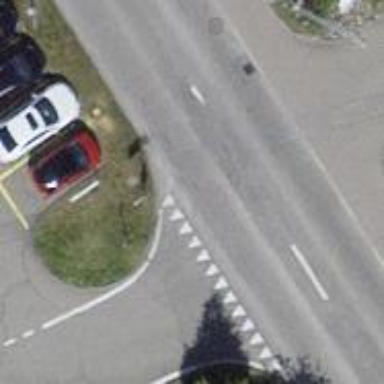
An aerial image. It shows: Bus stop with platform for public transport.